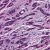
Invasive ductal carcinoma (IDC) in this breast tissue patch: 0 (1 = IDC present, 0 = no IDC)